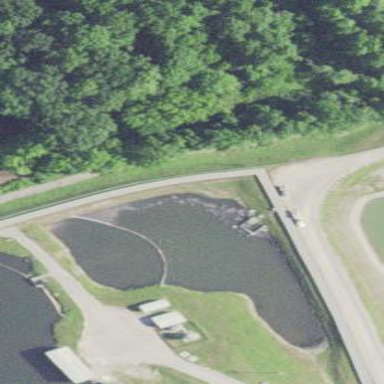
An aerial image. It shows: Reservoir of water.